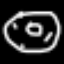
Label: donut